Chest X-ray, PA view. Patient: 57 years old, sex M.
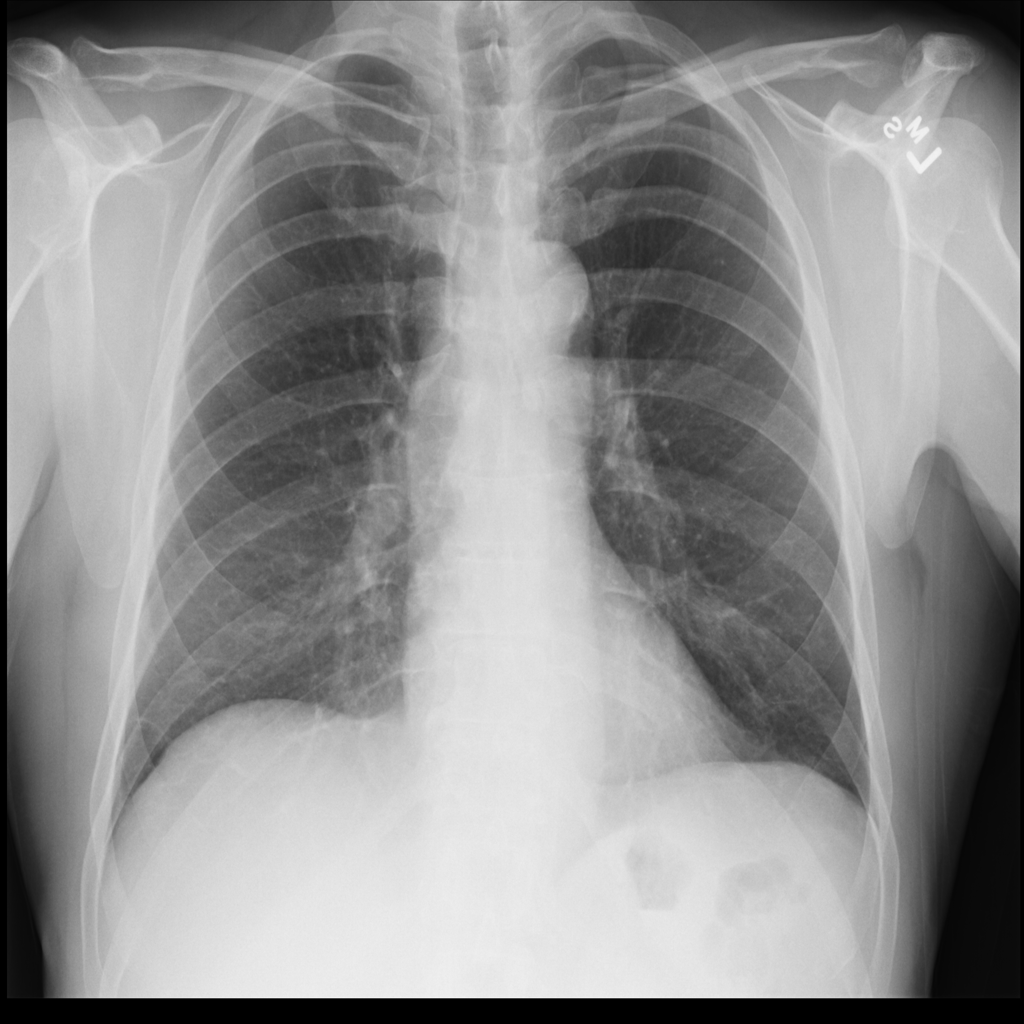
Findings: No Finding